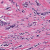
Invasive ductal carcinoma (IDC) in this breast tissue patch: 1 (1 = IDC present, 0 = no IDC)